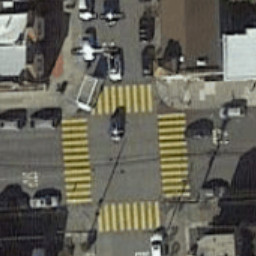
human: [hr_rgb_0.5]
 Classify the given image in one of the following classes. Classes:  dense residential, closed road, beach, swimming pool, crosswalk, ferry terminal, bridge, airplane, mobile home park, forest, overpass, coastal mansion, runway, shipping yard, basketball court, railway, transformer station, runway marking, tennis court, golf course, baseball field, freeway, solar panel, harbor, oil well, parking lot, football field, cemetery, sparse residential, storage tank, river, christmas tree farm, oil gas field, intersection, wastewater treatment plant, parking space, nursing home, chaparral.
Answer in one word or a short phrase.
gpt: crosswalk